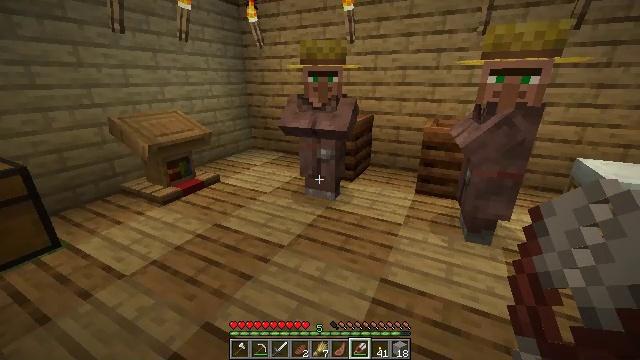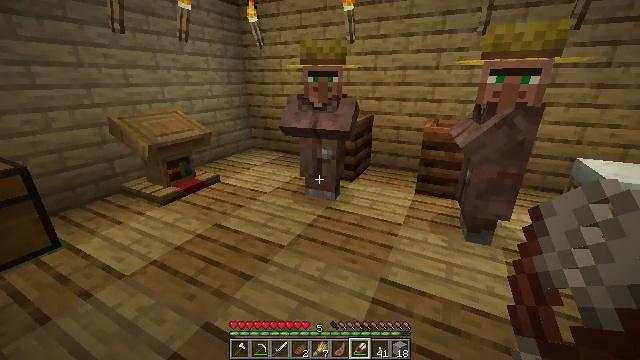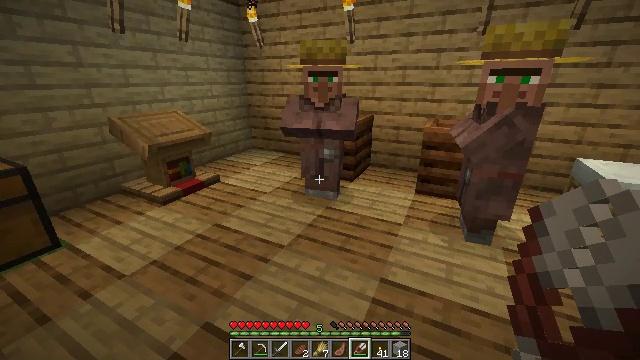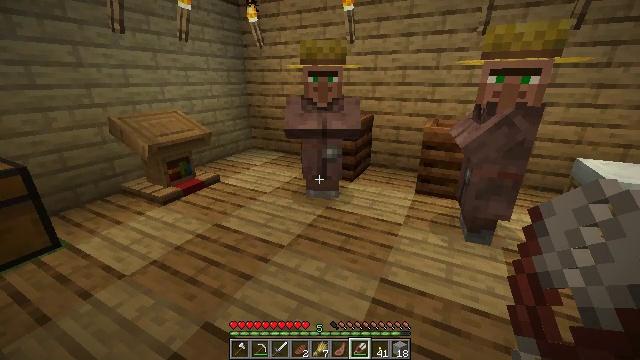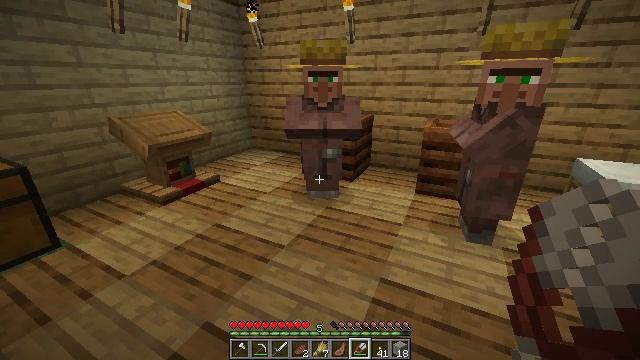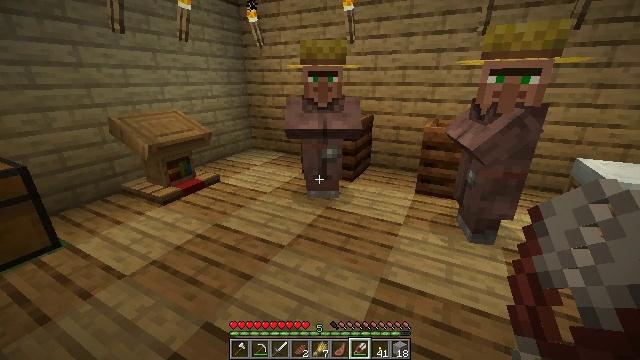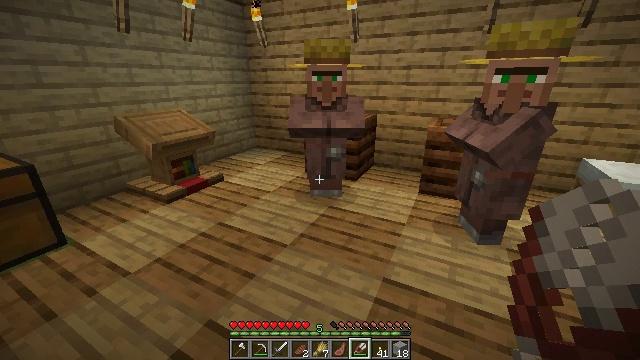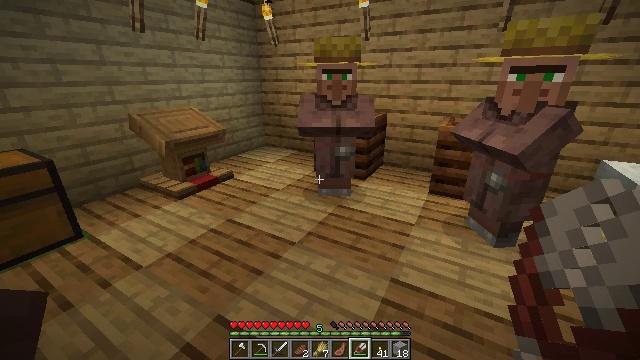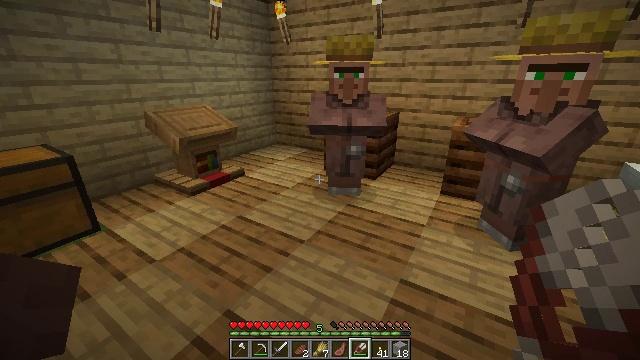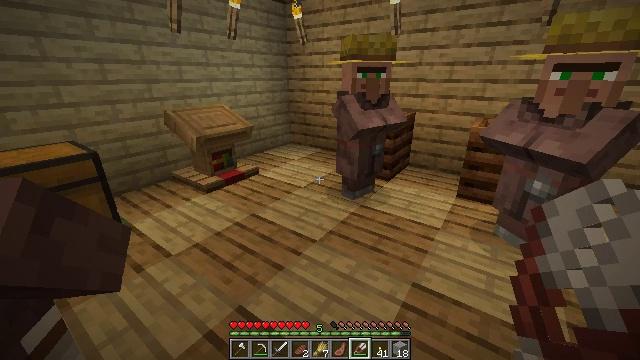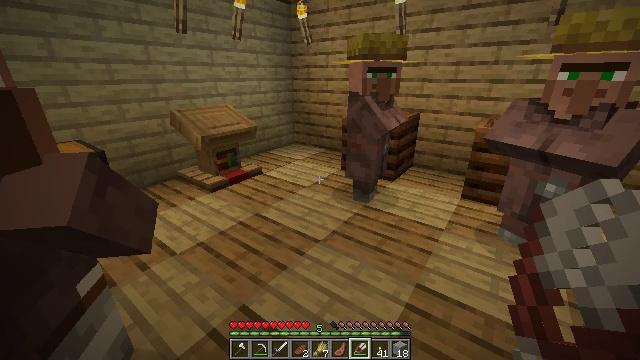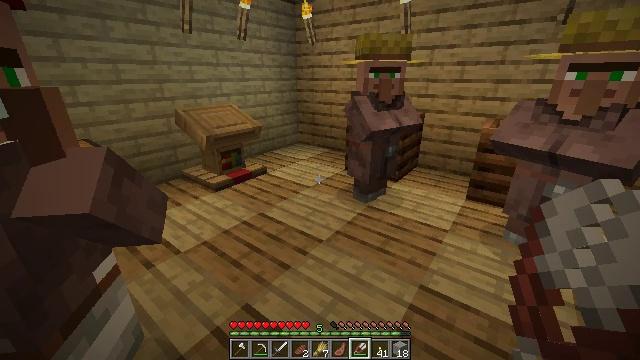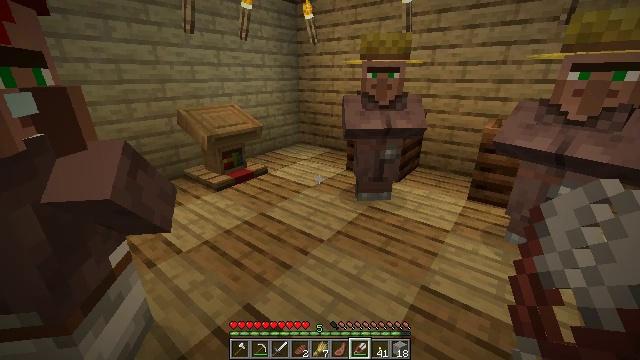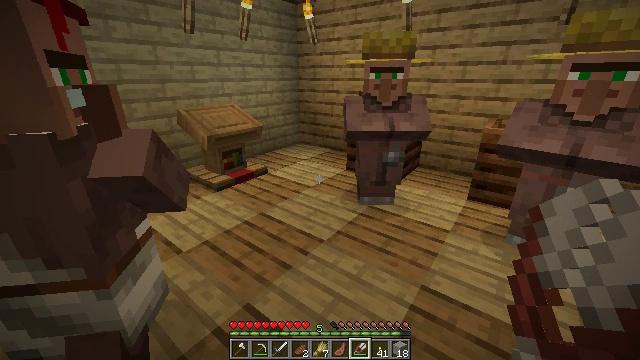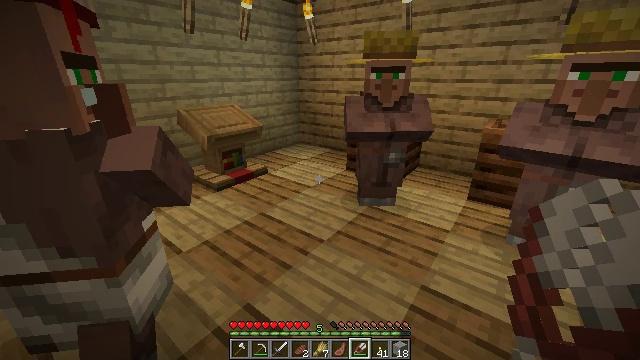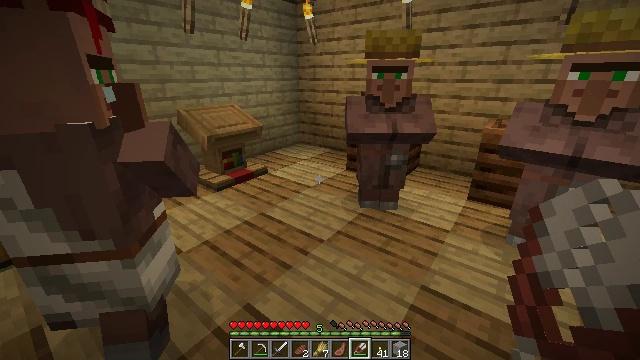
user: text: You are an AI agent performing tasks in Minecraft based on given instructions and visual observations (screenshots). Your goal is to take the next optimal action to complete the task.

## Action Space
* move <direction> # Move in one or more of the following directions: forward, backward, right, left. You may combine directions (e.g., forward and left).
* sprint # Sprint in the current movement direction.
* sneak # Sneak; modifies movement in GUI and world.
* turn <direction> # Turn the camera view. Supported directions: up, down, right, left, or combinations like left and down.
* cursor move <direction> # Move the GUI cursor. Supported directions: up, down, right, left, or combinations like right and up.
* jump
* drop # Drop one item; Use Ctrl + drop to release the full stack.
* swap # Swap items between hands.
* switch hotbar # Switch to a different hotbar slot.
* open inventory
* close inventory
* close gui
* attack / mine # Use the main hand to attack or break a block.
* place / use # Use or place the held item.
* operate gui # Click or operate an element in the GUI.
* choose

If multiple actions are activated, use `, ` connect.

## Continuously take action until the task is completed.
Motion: motion action
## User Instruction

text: Craft the gray bed in the crafting table.
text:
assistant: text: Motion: no_op
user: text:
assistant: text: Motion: no_op
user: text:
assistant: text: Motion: no_op
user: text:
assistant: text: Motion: no_op
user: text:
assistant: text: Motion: no_op
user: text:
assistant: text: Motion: no_op
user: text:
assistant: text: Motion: turn left
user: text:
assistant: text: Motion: turn left
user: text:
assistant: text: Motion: turn left
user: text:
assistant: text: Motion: no_op
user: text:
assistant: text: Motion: no_op
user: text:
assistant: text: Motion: no_op
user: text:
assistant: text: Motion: no_op
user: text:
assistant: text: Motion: no_op
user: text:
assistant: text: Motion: no_op
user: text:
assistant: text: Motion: no_op
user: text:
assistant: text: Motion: turn left
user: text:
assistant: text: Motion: no_op
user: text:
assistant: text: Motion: no_op
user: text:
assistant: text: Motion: no_op
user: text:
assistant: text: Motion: turn left
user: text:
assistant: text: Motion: turn left
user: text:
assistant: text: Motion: turn left
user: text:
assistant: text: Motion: turn left
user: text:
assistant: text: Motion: move forward, turn left
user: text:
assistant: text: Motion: move forward, turn left
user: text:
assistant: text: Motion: move forward, turn left
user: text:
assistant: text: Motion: move forward, turn left
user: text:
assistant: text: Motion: move forward, turn left
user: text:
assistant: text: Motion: move forward, turn left